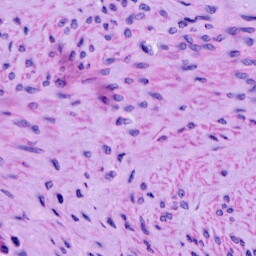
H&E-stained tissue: Cervix